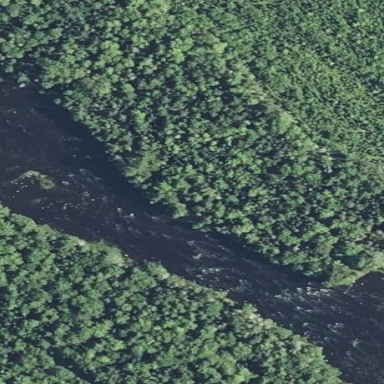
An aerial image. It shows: Natural water feature with rapids.